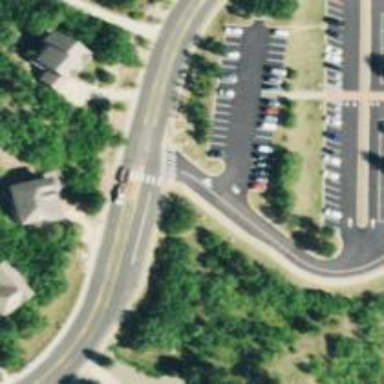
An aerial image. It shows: Crossing on footway.